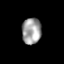
Tissue: skin
Cell type: Others
Senescence score: 0.7002
Nuclear area (px): 496
Mean DAPI intensity: 159.058